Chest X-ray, PA view. Patient: 66 years old, sex M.
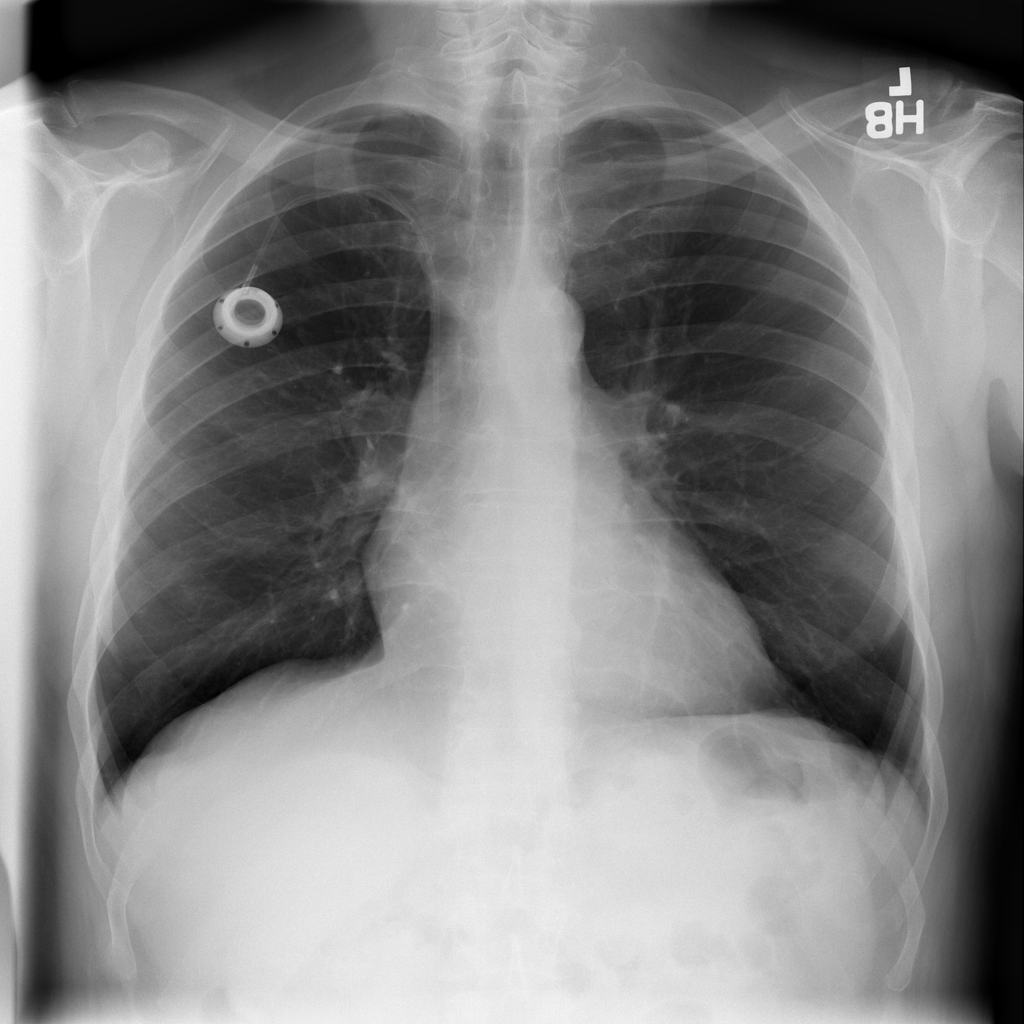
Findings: No Finding